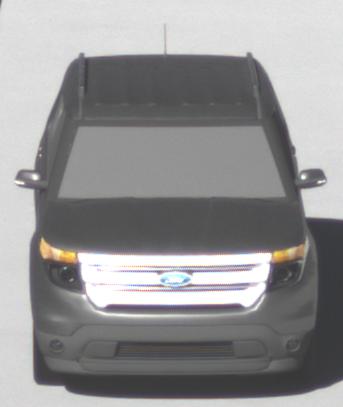
Make: Ford
Model: Explorer
Detailed model: Gen. 5
Model produced from: 2010
Model produced until: 2019
Doors: 5
Color: gray
Road condition: dry road
Daytime: midday
Contrast: high contrast